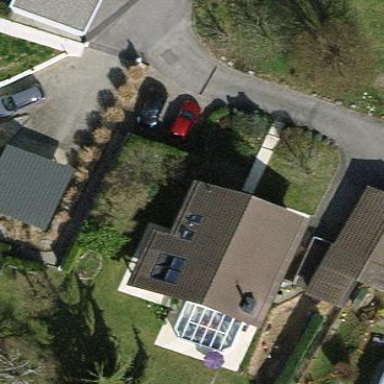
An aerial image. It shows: Simple and straightforward house.